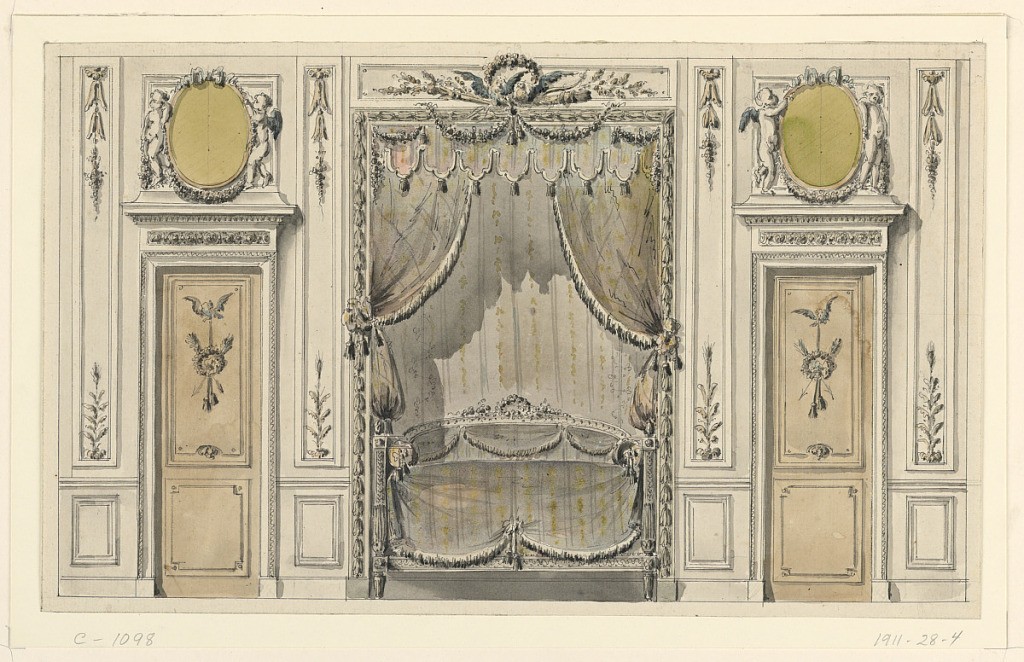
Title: Design for Elevation of Alcove Wall of Bedroom
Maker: Juste-François Boucher, French, 1736 – 1782
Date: ca. 1780
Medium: Brush and watercolor, graphite on white laid paper
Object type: Drawing
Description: Frontal view of a bed alcove, framed squarely and hung with drapery, and flanked by single paneled doors. The panel over the alcove is decorated with an eagle encricled by a wreath.